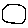
Label: sun